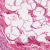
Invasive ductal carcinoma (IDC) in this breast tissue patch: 0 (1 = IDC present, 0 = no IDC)